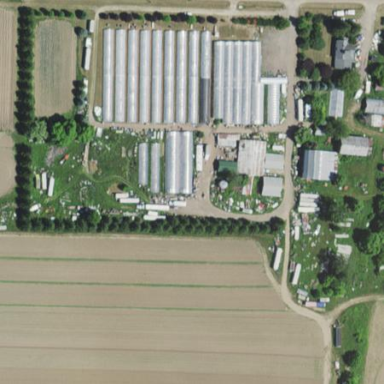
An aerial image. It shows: Area dedicated to greenhouse horticulture.